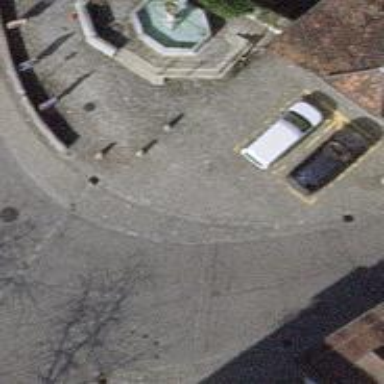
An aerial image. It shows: Bollard barrier.